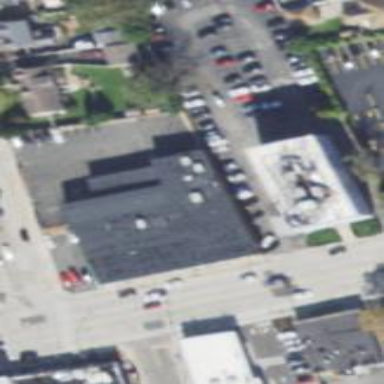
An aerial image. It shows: Retail building that houses post office.